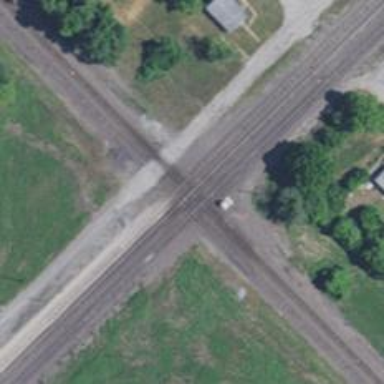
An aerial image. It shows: Railway crossing.